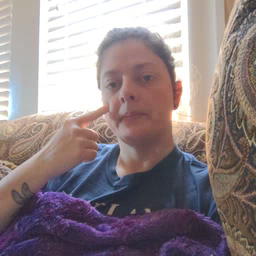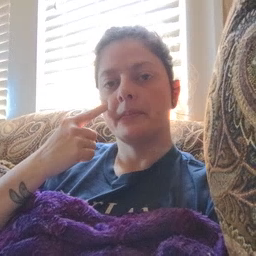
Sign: white